Interaction volume radius: 5 \u00c5
Interaction volume height: 30 \u00c5
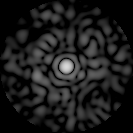
Disorder parameter: 0.8417